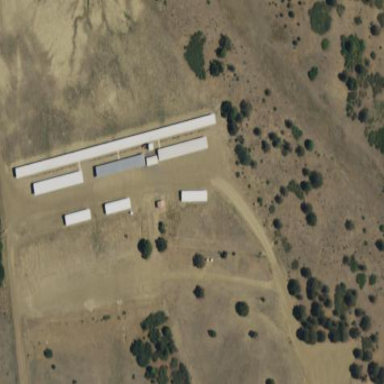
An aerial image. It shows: Shooting range on leisure land pitch.